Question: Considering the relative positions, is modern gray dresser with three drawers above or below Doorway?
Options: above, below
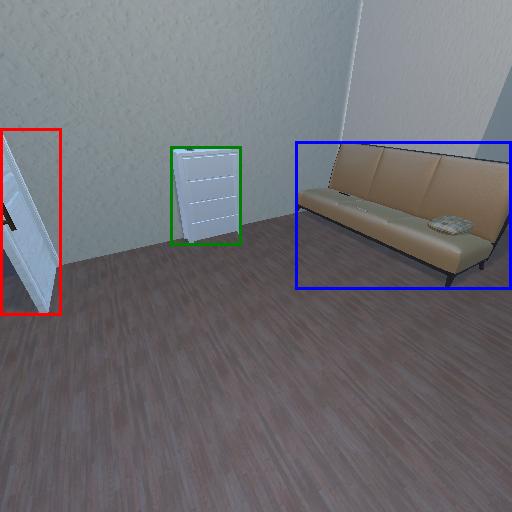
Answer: above